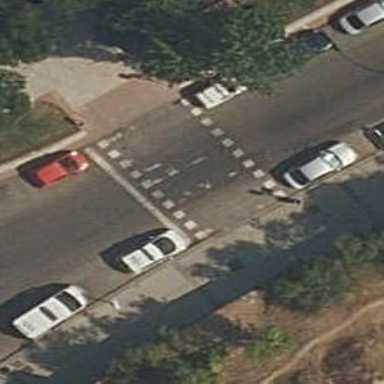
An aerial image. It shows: Crossing with traffic signals.